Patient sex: M
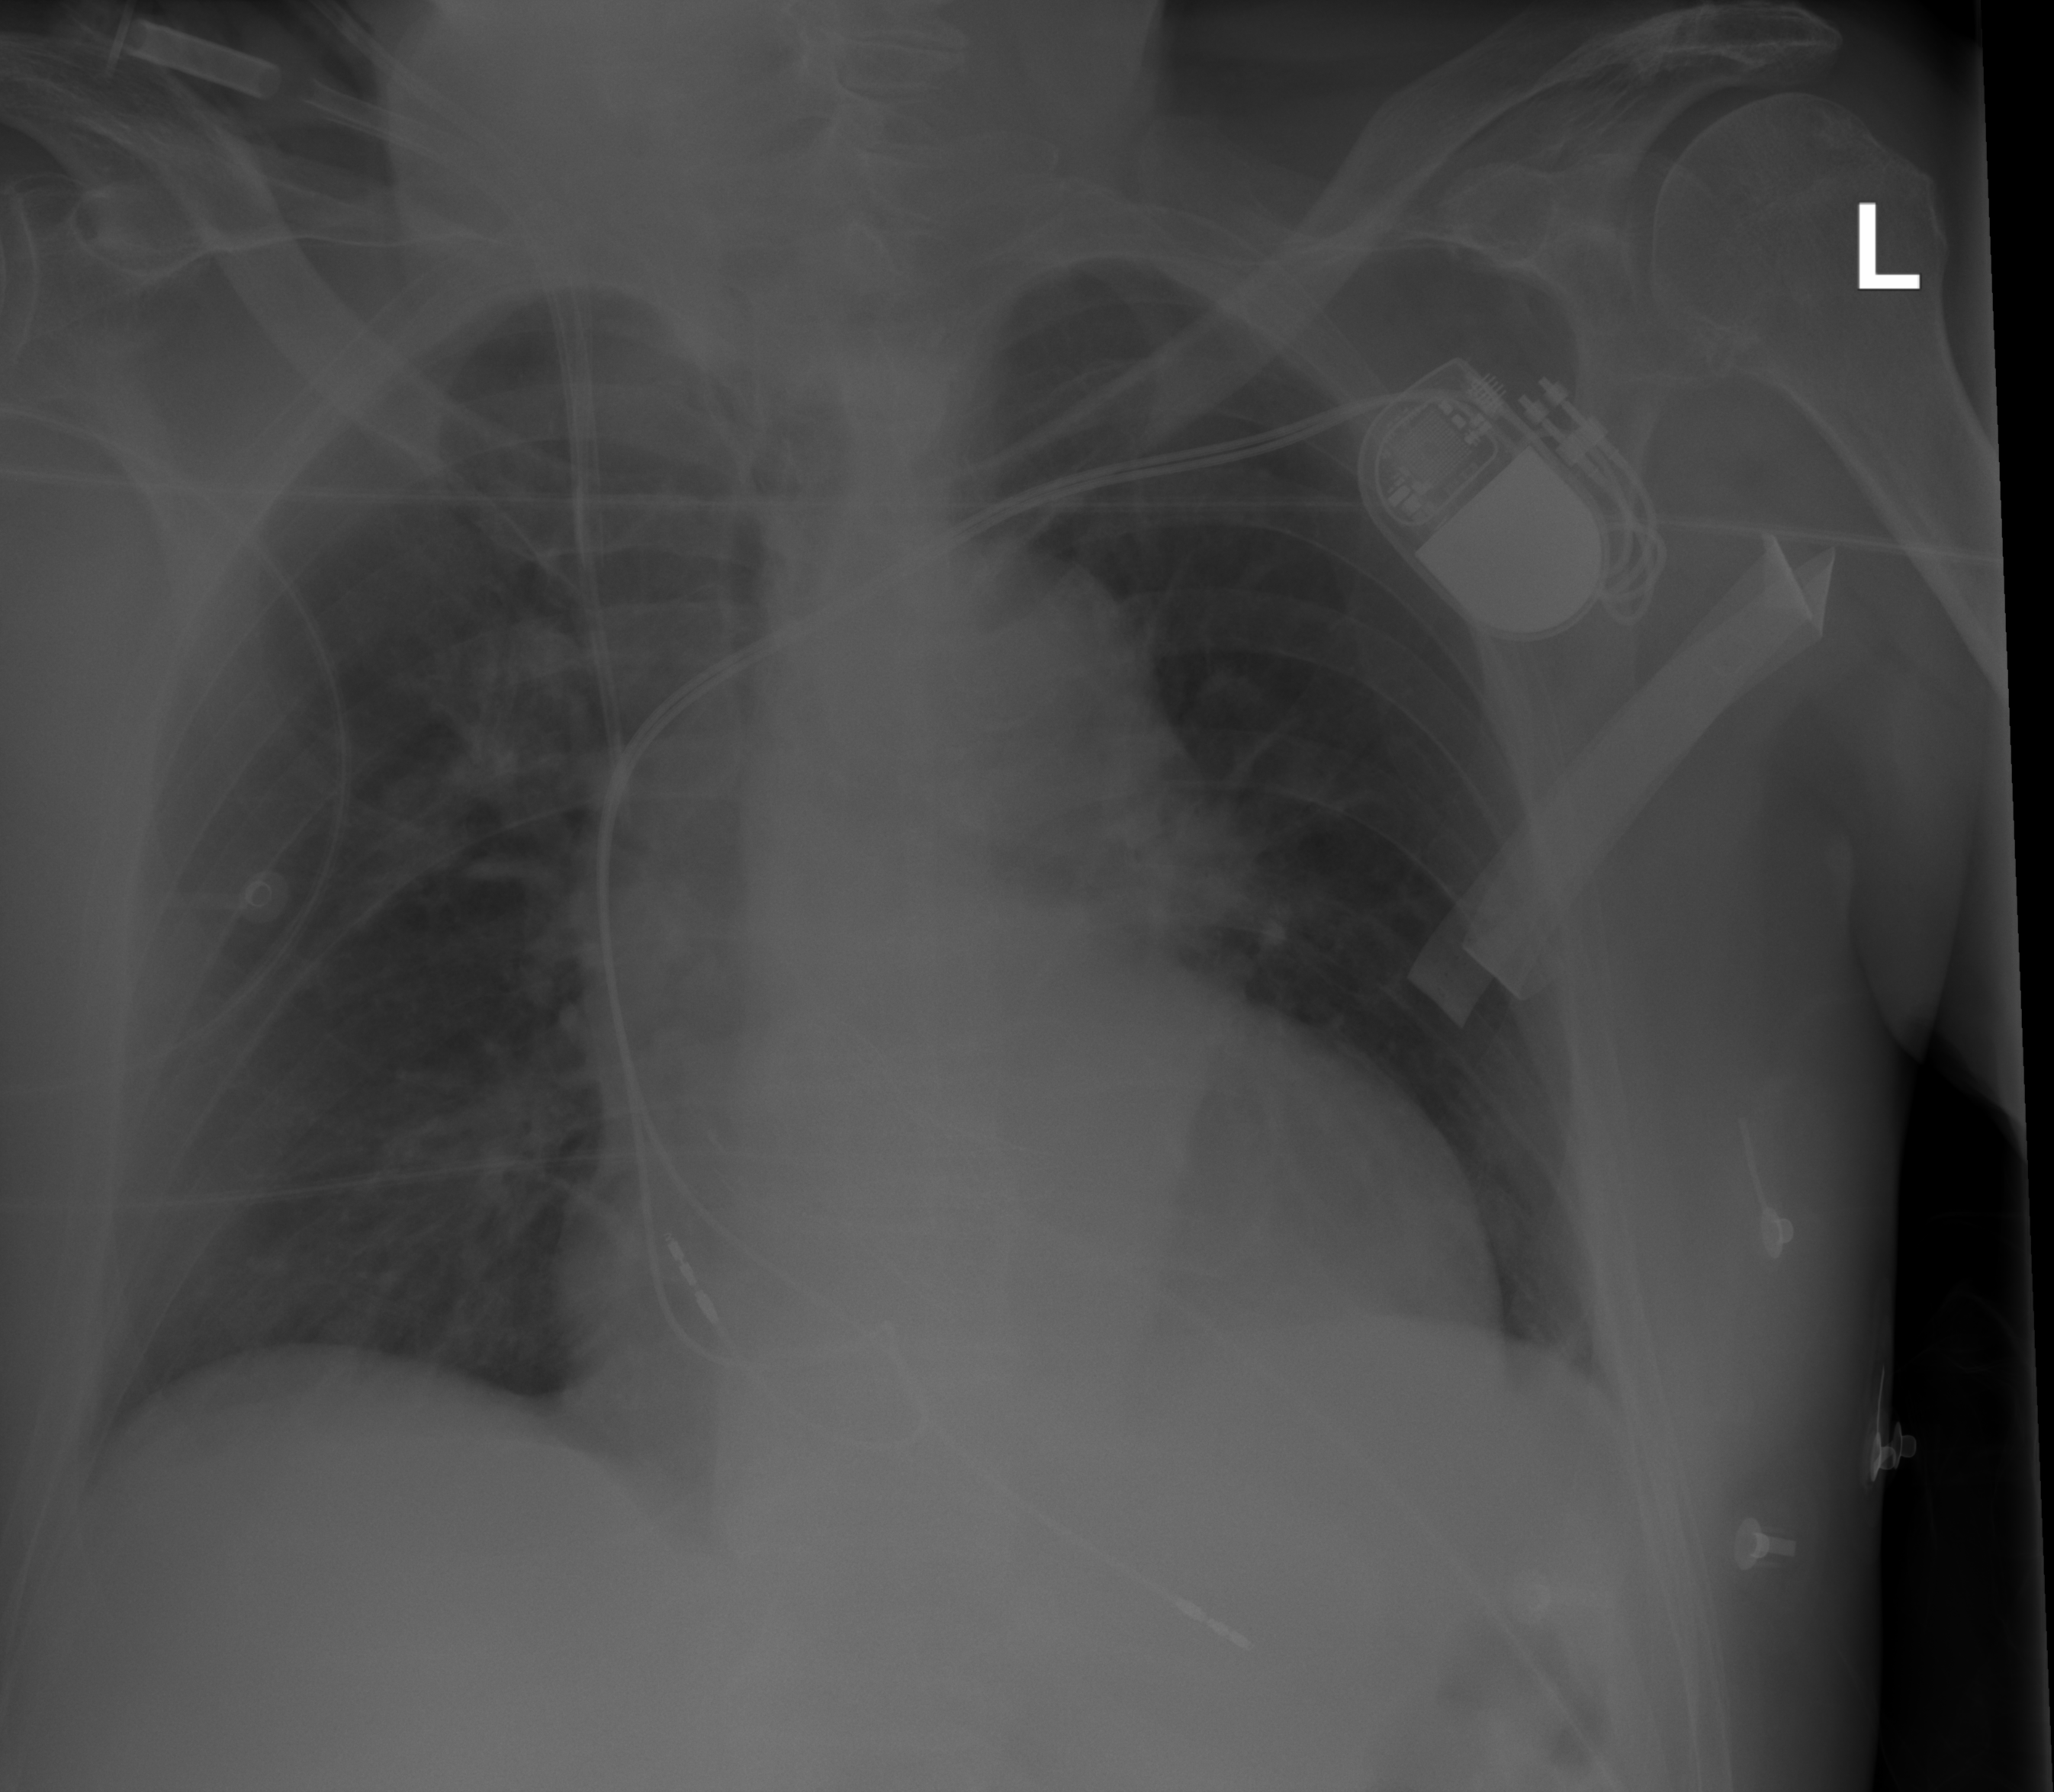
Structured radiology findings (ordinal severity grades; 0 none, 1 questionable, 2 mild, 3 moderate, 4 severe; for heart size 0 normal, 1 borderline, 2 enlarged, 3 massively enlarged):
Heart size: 2
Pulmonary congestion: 0
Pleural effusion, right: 0
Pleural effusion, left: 0
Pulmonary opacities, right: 2
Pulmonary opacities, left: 0
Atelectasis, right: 0
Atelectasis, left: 0